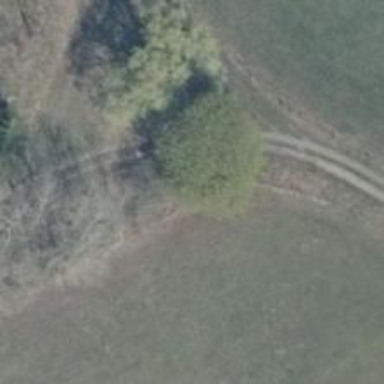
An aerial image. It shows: Hunting stand.